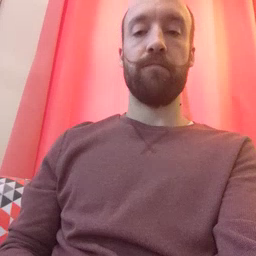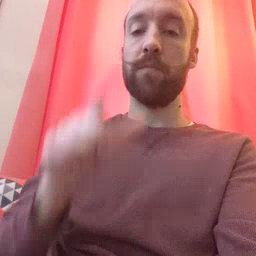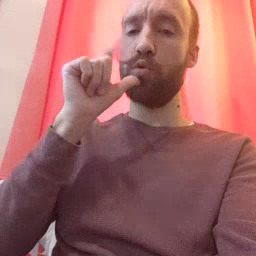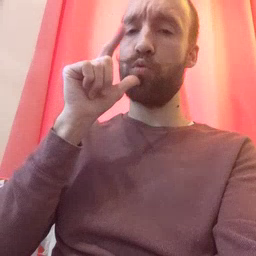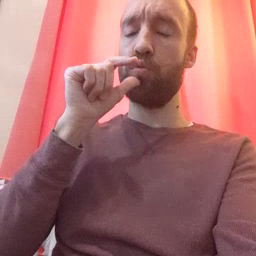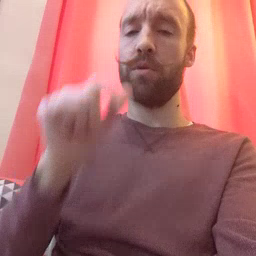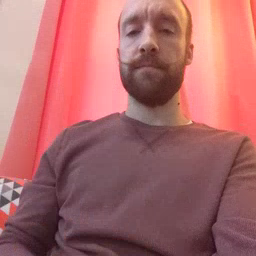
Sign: who